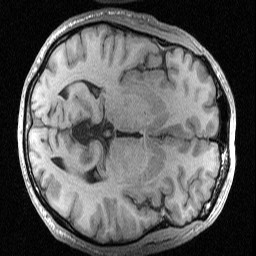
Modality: T1w
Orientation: axial
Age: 49
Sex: male